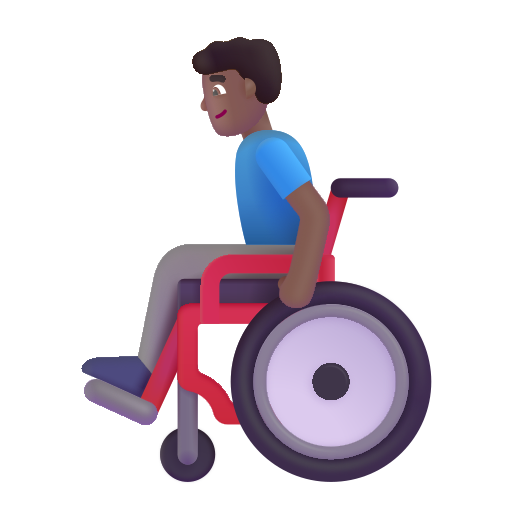
man in manual wheelchair color  dark